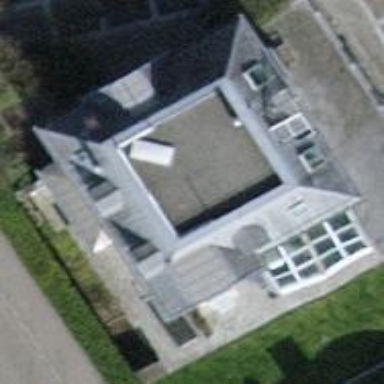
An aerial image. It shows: Apartment building with quadruple saltbox roof shape.